Field crop: tomato
Growth stage: 2
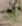
Species: solanum